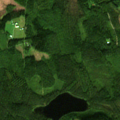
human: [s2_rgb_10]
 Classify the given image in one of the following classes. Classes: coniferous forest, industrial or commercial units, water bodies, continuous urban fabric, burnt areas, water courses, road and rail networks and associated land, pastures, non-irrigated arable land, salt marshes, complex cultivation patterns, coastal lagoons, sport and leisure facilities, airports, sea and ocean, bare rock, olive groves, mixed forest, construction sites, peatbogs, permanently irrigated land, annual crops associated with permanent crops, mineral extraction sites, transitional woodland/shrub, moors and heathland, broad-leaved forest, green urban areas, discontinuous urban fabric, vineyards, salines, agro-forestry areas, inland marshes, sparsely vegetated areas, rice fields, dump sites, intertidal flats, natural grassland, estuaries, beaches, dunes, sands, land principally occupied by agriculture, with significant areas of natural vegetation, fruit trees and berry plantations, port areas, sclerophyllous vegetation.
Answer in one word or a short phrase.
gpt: coniferous forest, mixed forest, transitional woodland/shrub